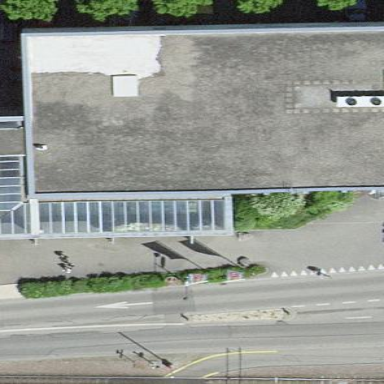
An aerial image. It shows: Flat glass roof.